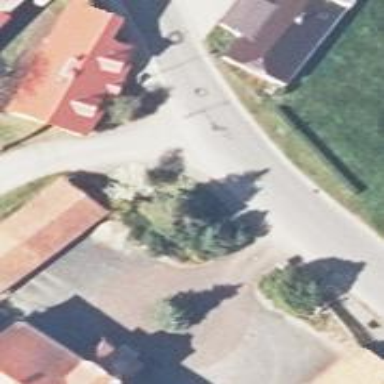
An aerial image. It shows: Emergency access point on the road.